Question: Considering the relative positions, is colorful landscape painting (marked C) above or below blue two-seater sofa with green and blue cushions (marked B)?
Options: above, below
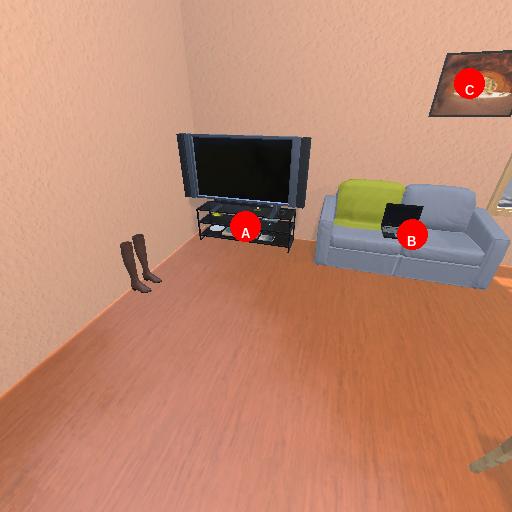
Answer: above